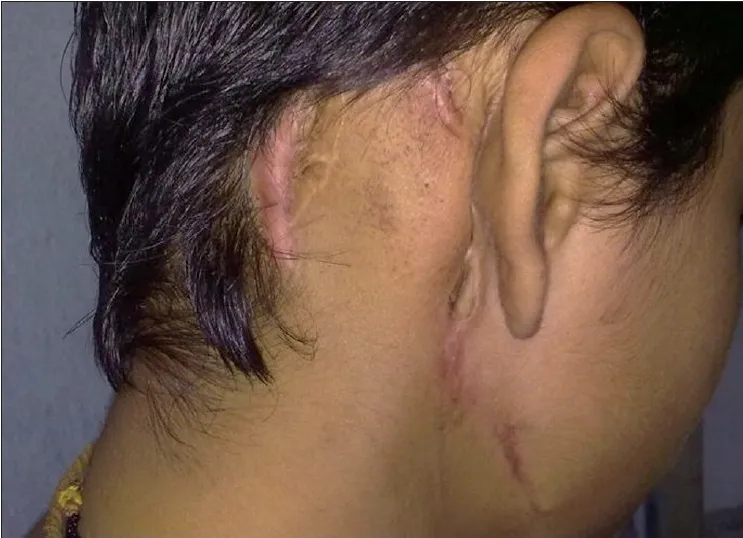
One year postoperative image showing healed scar.
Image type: medical_photograph (skin_photograph)